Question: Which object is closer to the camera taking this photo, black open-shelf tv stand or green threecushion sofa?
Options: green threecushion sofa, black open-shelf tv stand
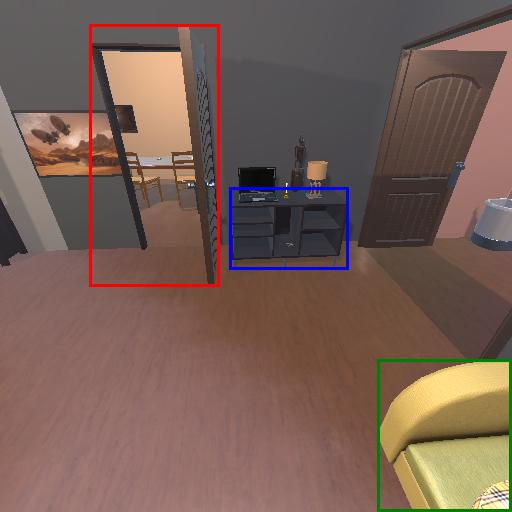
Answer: green threecushion sofa